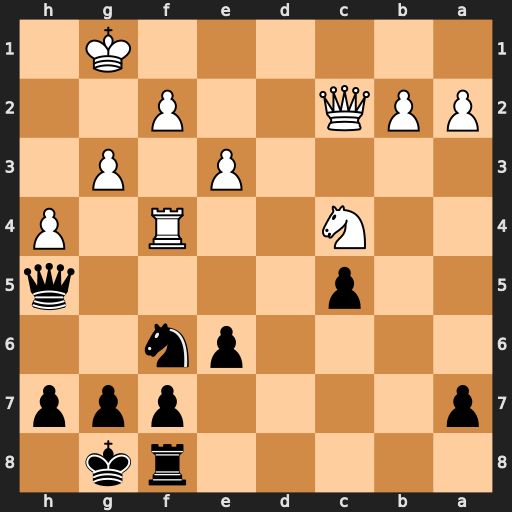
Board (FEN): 5rk1/p4ppp/4pn2/2p4q/2N2R1P/4P1P1/PPQ2P2/6K1
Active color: b
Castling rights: -
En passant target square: -
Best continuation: Nd5 Re4 Nb4 Qd2 Qd5